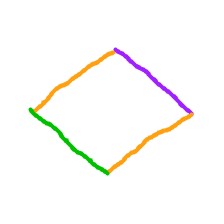
Shape: rhombus